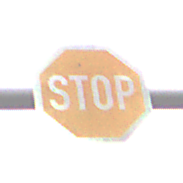
Verkehrszeichen: Stop
Umgebung: Outdoor, Suburban
Tageszeit: MorningAfternoon
Wetter: Overcast
Licht: Natural
Jahreszeit: NotSpecified
Kontrast: LowContrast